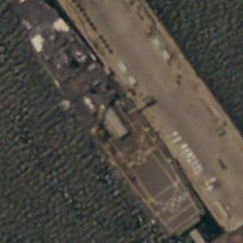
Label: combat